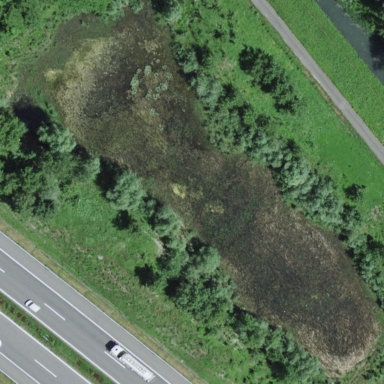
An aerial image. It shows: Marsh wetland.